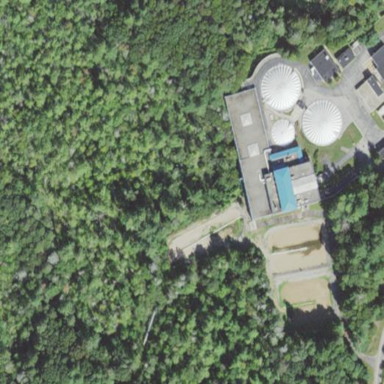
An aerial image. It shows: View of wastewater plant.